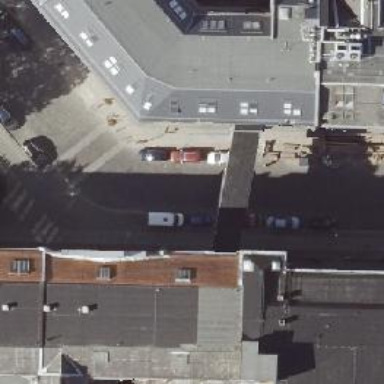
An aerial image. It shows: Parking lane designated for parking.